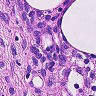
Metastatic tissue present: no